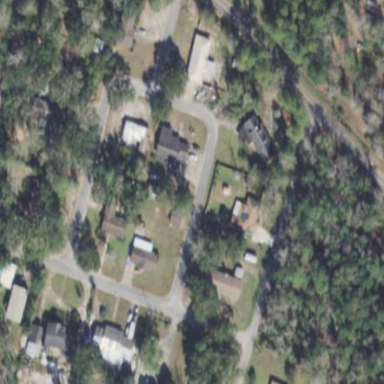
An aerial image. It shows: Residential area consisting of single-family homes.